Chest X-ray. View position: PA
Patient age: 47
Patient sex: F
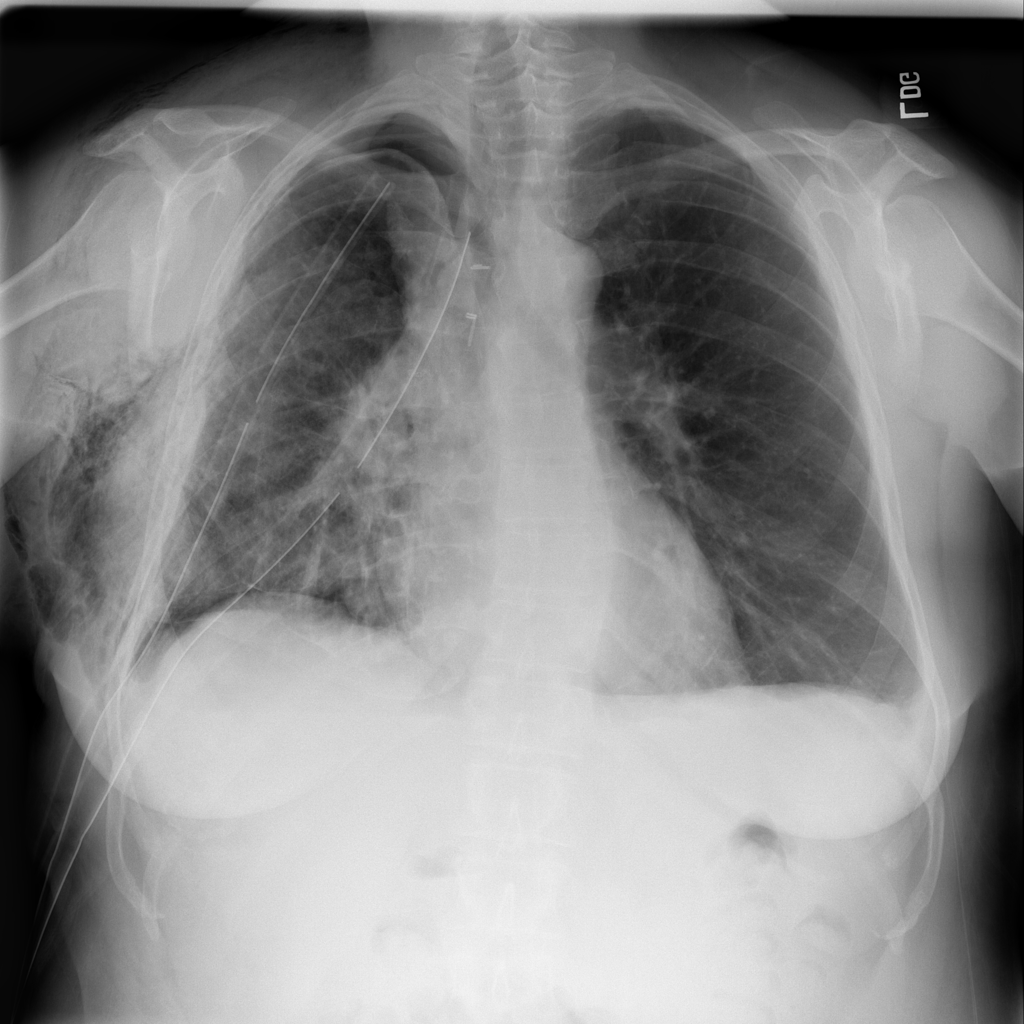
Finding: Pneumothorax